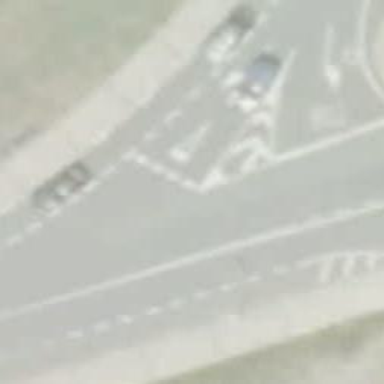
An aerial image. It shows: Road with "give way" sign.